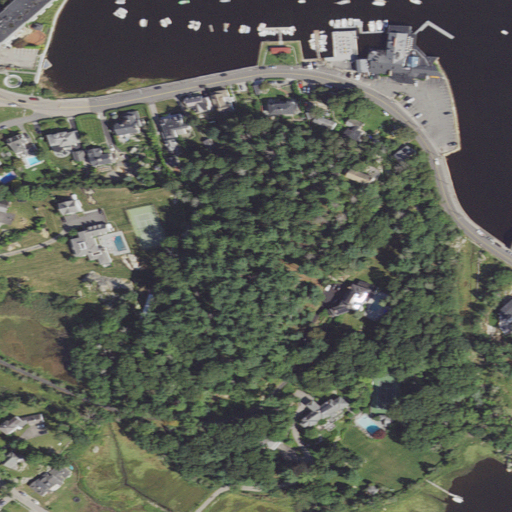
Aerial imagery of mountain in Massachusetts named Kent Rocks containing evergreen forest, low intensity development, mixed forest, open water, medium intensity development, open development, herbaceous wetlands, high intensity development, woody wetlands, and deciduous forest